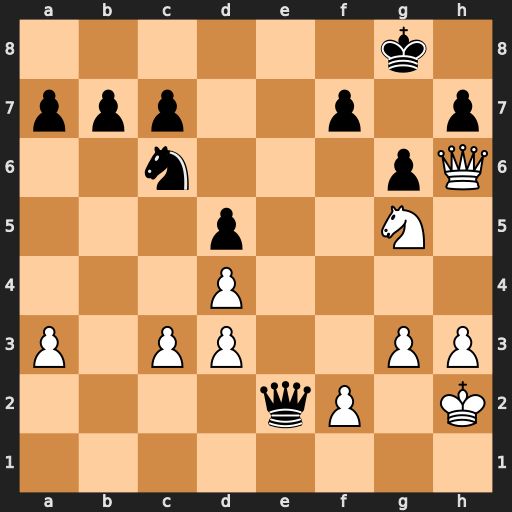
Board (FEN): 6k1/ppp2p1p/2n3pQ/3p2N1/3P4/P1PP2PP/4qP1K/8
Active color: w
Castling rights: -
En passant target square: -
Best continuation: Qxh7+ Kf8 Qxf7#